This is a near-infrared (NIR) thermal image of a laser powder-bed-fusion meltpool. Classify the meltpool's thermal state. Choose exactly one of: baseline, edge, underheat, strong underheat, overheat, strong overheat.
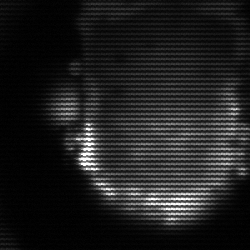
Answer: baseline